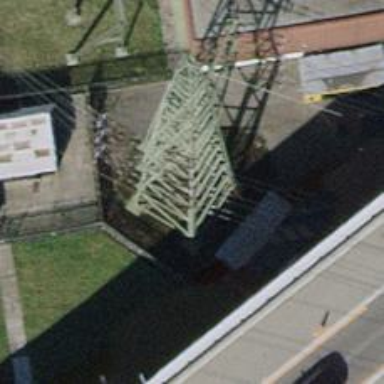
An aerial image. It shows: Power line in the image.